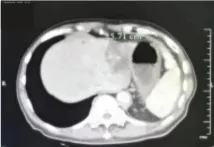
Radiographical changes. (E) PD on ensartinib in February 2022.
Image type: radiology (ct)